Question: UPDATE: As of some version of iOS 8 (8.3, maybe), GPS hardware can be turned on even in airplane mode (i.e., you can get GPS location even in airplane mode). This renders this question moot.
--
Is it possible to programatically determine if an iPhone is in Airplane Mode? I specifically want to know if it's in AirPlane Mode, as opposed to having (or not having) a network connection. This question has been asked a lot, but every answer I've seen has referred to Apple's Reachability code to determine if a network connection is available.
I'm writing an app that uses the iPhone's GPS. At the moment, if Airplane Mode is on and my app is launched, my location manager object still appears to exist and still appears to be giving me a (cached?) location. The little GPS icon appears in the status bar to let me know that my app is determining a location.

I want to know if the phone's in Airplane Mode so that I can not initialise the location manager object and I can change my UI to indicate to the user that GPS functionality is not available.
The GPS functionality can obviously be used regardless of network connectivity, so a lack of network connectivity strikes me as being a poor proxy for Airplane Mode. I don't appear to get any specific errors (through locationManager: didFailWithError) when in Airplane Mode, just a generic error that I'm assuming could come from a number of sources.
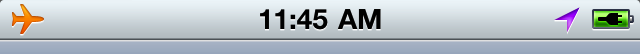
Answer: Similar requirements for my app, except I knew in advance that it would most likely be used in a "no cell signal" environment (camping in a remote area) and that the user might put the device in airplane mode to conserve batteries, without realizing it shuts down GPS.
Since airplane mode does not result in an didFailWithError, and locationServicesEnabled returns yes, I set a timer for 60 seconds, and if no GPS reading is returned before the timer expires, I display a message to the user telling them that GPS data can't be read, and suggest they check that airplane mode is not enabled, and that they ensure they have a clear view of the sky.